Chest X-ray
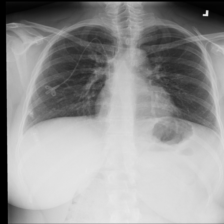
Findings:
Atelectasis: negative
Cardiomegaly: negative
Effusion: negative
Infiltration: negative
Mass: negative
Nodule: negative
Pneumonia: negative
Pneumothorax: negative
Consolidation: negative
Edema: negative
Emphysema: negative
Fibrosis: negative
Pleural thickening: negative
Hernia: negative